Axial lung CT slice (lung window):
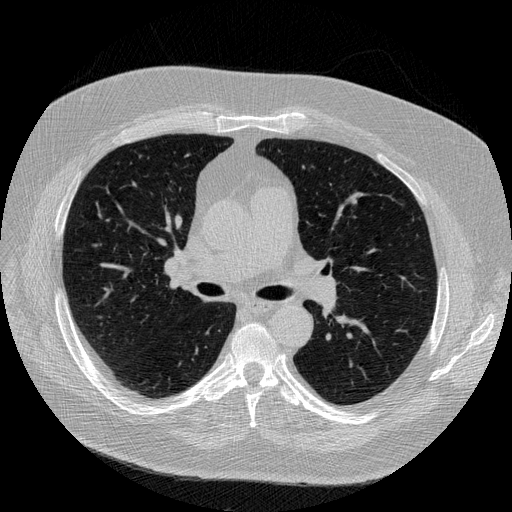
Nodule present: no